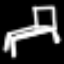
Label: bed